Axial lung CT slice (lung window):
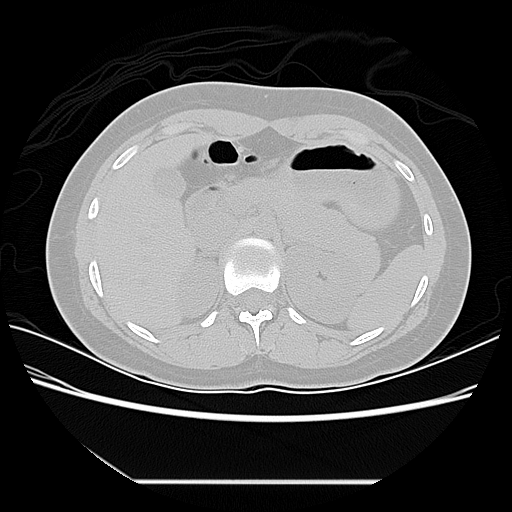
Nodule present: no